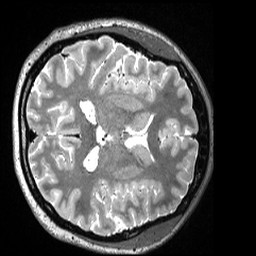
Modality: T2w
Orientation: axial
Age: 32
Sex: female
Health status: ill
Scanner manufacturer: siemens
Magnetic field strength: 3 T
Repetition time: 3.2 s
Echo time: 0.563 s